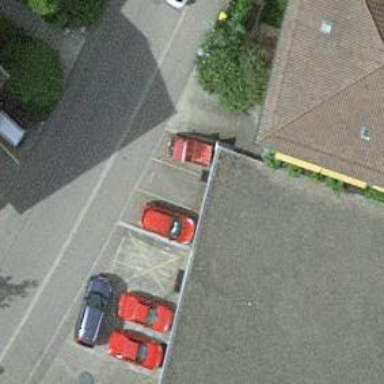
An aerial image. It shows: Car-sharing service available at this location.